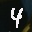
Label: 4